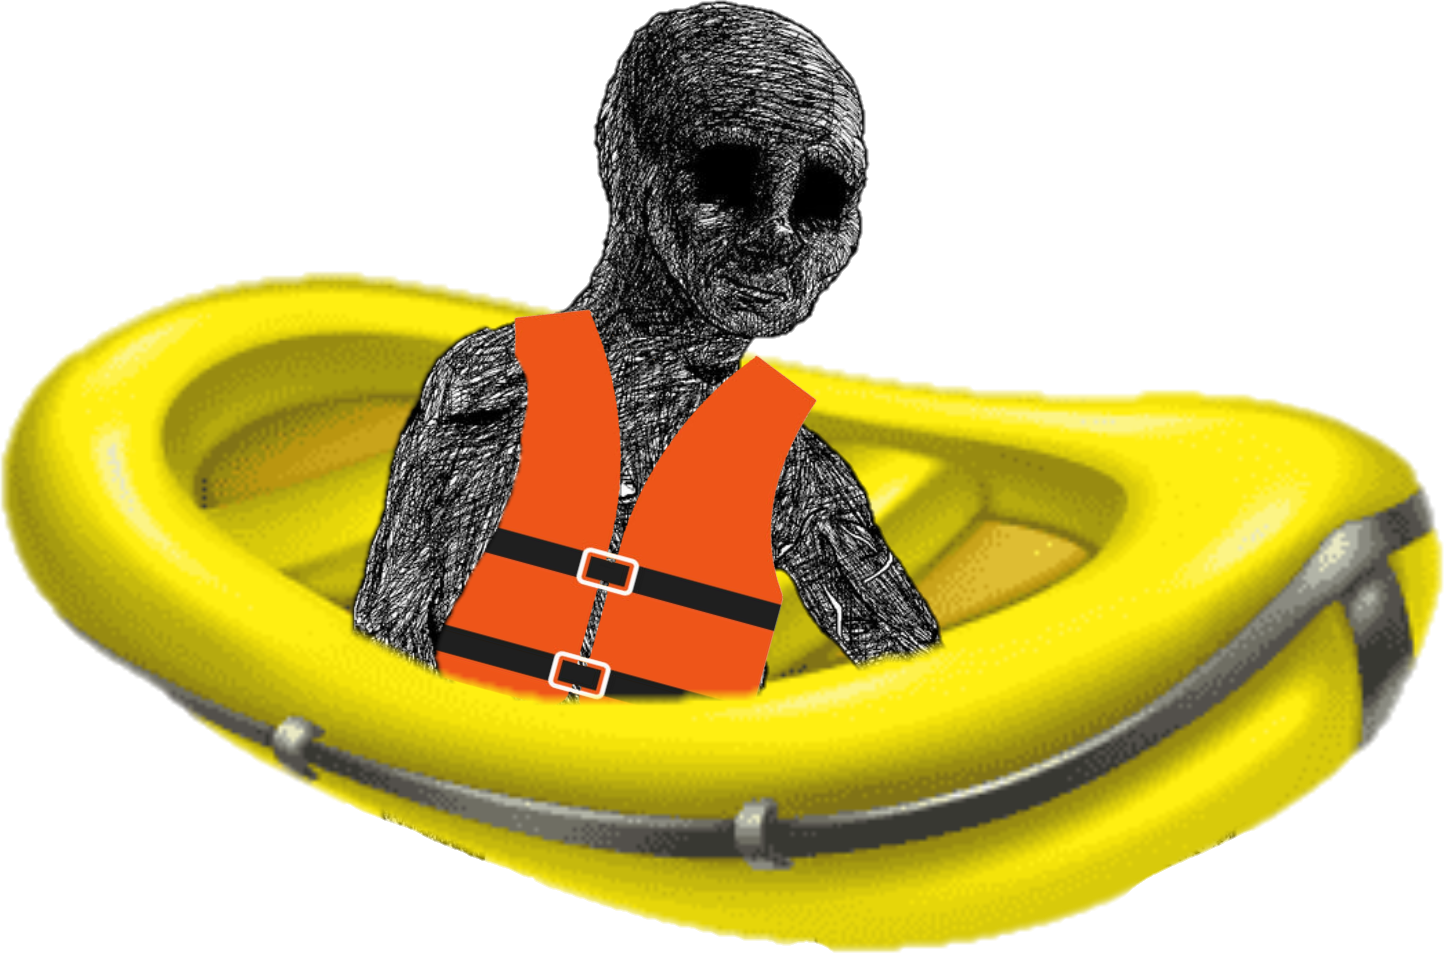
Label: 5_Withered_Wojak